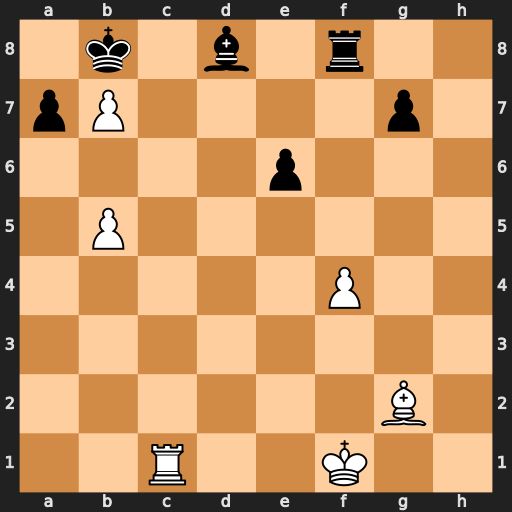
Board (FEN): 1k1b1r2/pP4p1/4p3/1P6/5P2/8/6B1/2R2K2
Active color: w
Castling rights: -
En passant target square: -
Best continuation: Rc8#